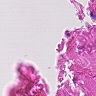
Metastatic tissue present: no